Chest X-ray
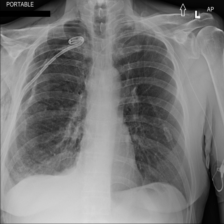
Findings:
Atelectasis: negative
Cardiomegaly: negative
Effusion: negative
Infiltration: negative
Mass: negative
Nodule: negative
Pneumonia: negative
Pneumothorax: positive
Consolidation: negative
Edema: negative
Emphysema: negative
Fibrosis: negative
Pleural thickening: negative
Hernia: negative